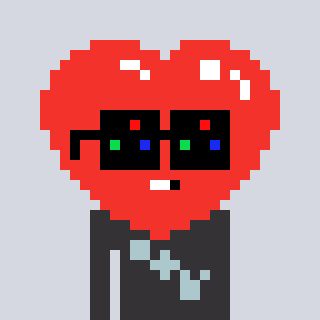
a pixel art character with square black sunglasses, a heart-shaped head and a grayscale-colored body on a cool background